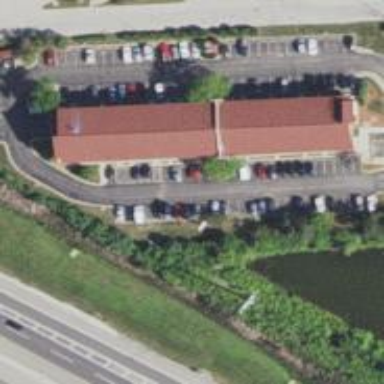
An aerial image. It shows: Parking space.